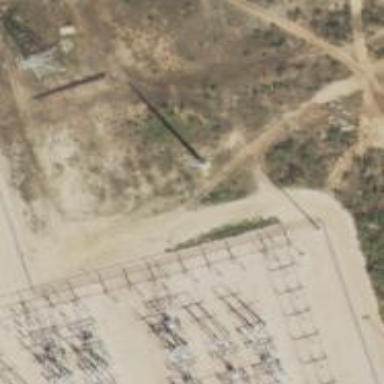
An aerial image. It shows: Power pole.